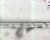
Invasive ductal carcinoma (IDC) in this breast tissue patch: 0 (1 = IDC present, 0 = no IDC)